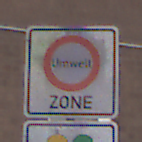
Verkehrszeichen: BeginnUmweltzone
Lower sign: FreistellungVomVerkehrsverbot2
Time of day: MorningAfternoon
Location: Outdoor (Urban)
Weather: Overcast
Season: NotSpecified
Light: Natural